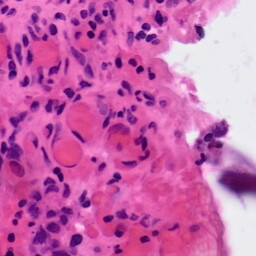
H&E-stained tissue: Colon